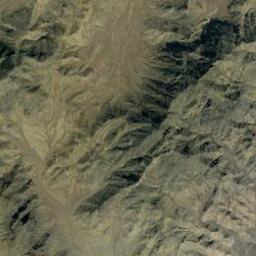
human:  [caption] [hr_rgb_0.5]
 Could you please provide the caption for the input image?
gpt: The folded mountain consists of some ridges and valleys .

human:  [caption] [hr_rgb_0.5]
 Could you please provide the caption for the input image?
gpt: This mountain is completely covered by vegetation .

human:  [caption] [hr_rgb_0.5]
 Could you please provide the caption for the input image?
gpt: The mountain is full of black soil .

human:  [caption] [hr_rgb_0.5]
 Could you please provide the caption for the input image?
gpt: There is the mountain of uneven .

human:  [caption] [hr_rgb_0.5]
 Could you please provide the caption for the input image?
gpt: There are some ridges on the yellow mountain .